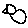
Label: bird